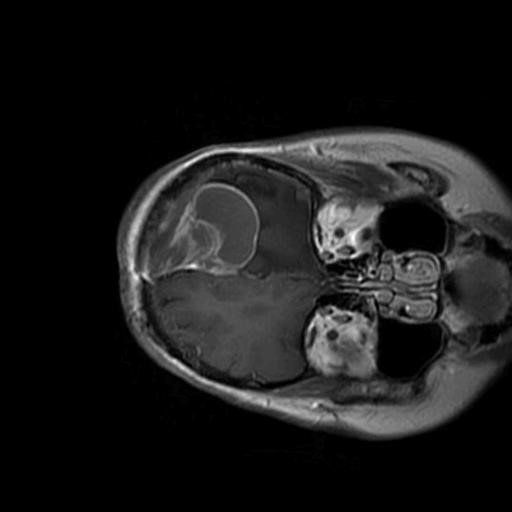
Label: brain_glioma